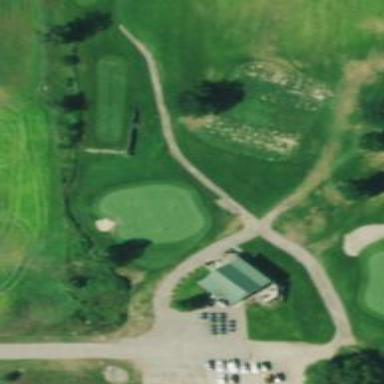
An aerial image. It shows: Pathway for golfing.